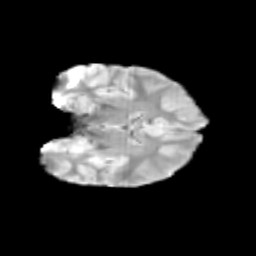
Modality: T2w
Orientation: coronal
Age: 11
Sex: female
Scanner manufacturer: siemens
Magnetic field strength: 3 T
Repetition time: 3.8 s
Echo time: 0.07 s